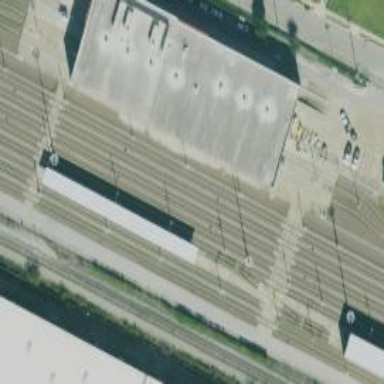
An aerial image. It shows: Light rail yard with electrified contact lines.